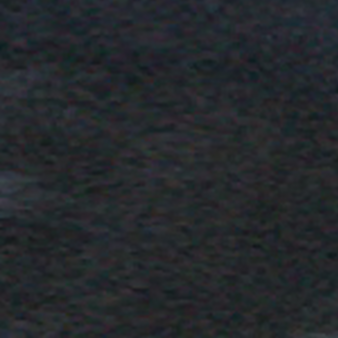
Label: other